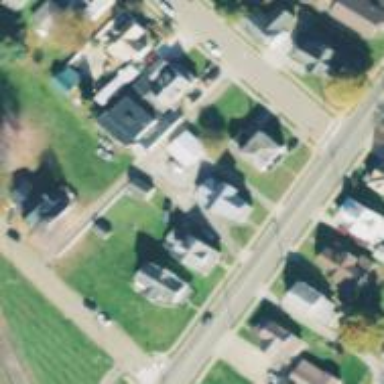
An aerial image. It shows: Alley classified as service road.